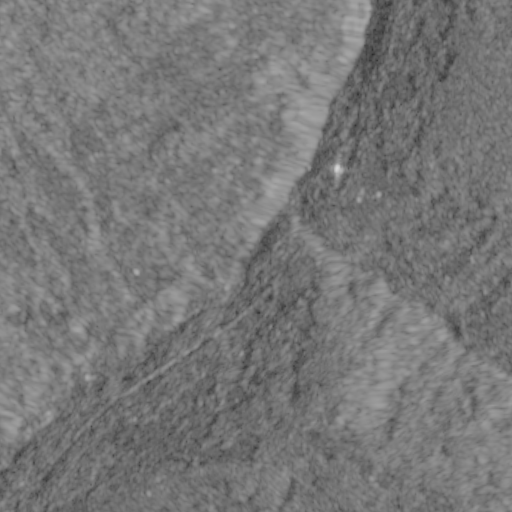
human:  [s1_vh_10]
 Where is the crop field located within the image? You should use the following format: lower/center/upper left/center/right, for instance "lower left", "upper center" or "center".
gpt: The crop field is located in the lower left of the image.
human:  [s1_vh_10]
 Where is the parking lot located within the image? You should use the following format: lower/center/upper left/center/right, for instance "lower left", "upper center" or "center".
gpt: The parking lot is located in the lower left of the image.
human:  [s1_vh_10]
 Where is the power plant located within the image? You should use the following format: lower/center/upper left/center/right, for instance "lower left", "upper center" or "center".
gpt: There is no power plant in the image.

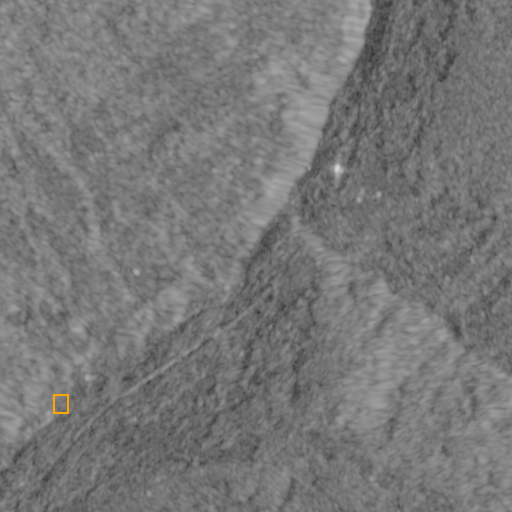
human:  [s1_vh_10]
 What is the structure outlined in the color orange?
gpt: The structure outlined in orange is a crop field.
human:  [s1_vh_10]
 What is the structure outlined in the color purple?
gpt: There is no purple outline.